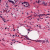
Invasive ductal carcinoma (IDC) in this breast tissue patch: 0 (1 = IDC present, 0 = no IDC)